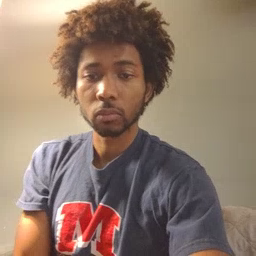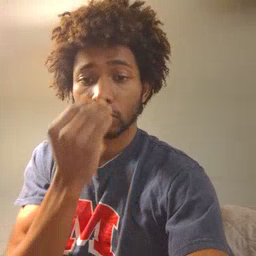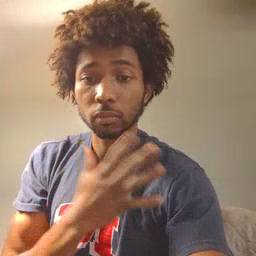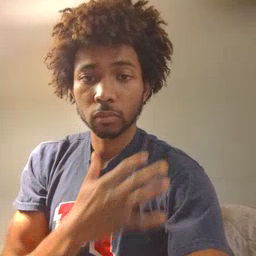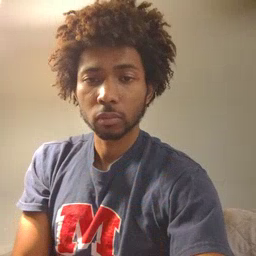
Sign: pajamas